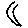
Label: moon